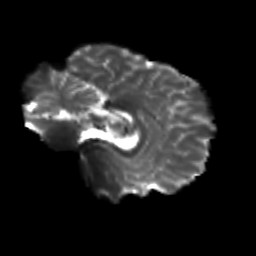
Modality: T2w
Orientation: sagittal
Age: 18
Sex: female
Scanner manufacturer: siemens
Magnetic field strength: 3 T
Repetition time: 3.5 s
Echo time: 0.104 s